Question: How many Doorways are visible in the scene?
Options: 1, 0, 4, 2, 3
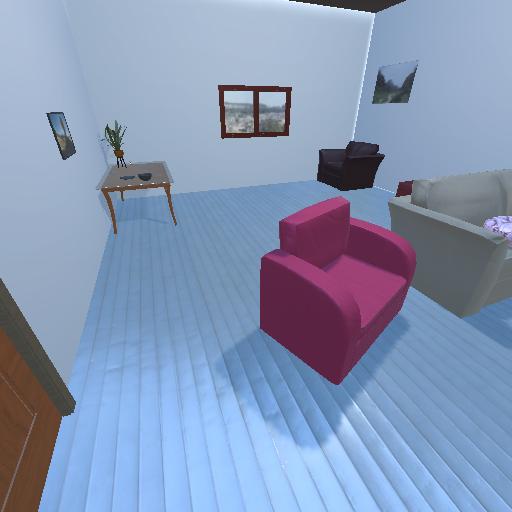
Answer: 1